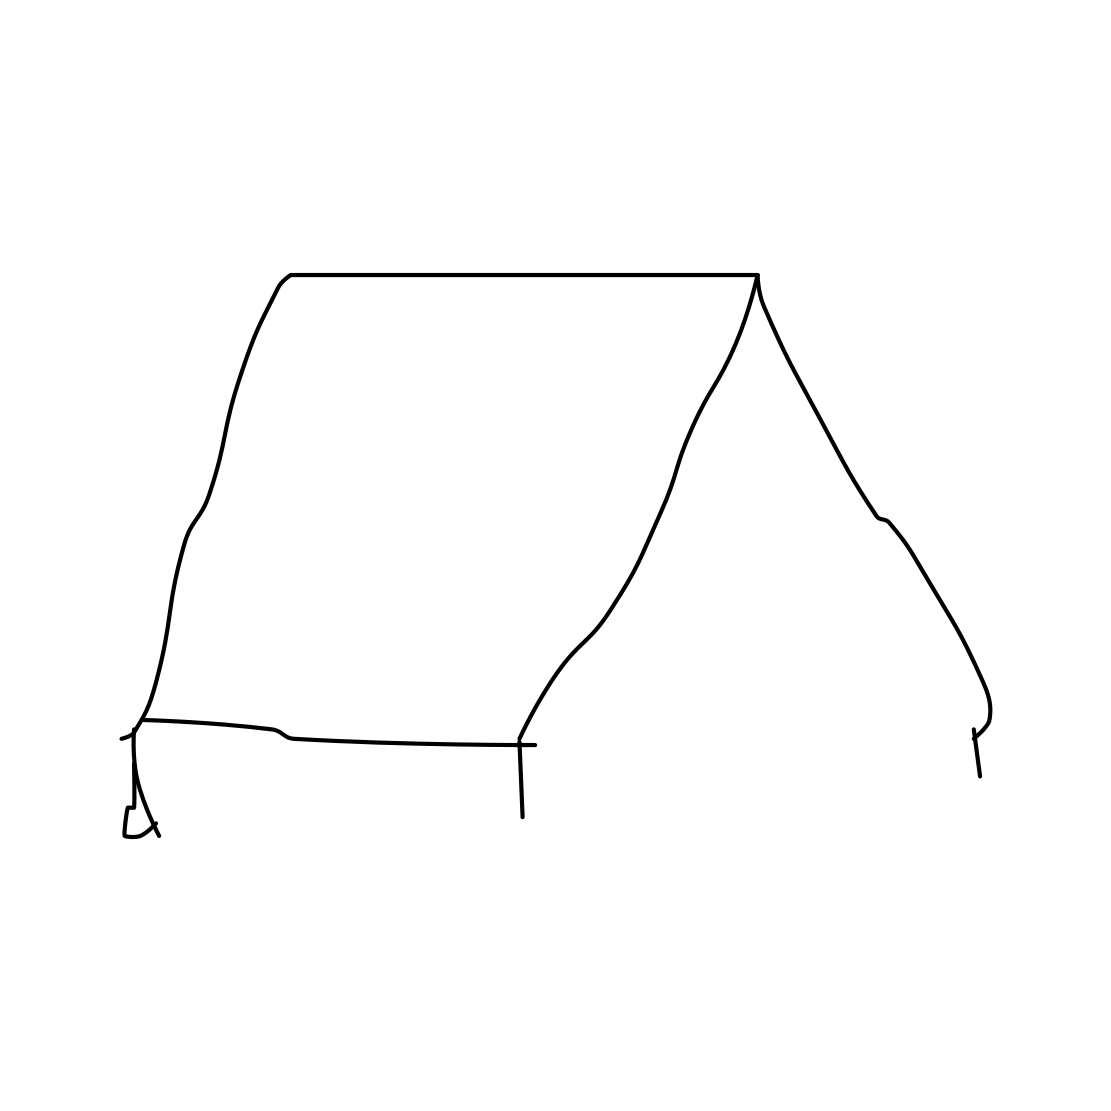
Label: tent